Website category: movie
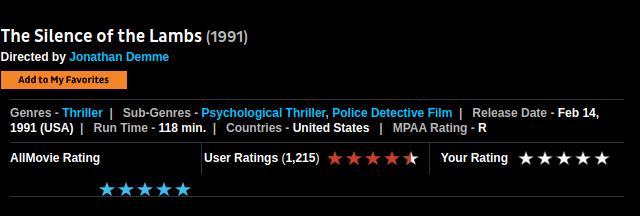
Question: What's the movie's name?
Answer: The Silence of the Lambs

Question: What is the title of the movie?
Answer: The Silence of the Lambs

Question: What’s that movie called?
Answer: The Silence of the Lambs

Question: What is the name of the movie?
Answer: The Silence of the Lambs

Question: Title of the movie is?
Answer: The Silence of the Lambs

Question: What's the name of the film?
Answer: The Silence of the Lambs

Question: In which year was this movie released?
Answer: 1991

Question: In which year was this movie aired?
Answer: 1991

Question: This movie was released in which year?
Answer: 1991

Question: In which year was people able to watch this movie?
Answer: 1991

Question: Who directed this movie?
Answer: Jonathan Demme

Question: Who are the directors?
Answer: Jonathan Demme

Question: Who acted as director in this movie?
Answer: Jonathan Demme

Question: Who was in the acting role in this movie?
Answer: Jonathan Demme

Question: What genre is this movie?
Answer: Thriller

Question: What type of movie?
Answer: Thriller

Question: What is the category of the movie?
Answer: Thriller

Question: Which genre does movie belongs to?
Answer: Thriller

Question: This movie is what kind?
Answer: Thriller

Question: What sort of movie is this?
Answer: Thriller

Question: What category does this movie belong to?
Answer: Thriller

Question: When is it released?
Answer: Feb 14, 1991 (USA)

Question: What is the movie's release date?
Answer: Feb 14, 1991 (USA)

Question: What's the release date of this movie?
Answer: Feb 14, 1991 (USA)

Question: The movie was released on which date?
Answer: Feb 14, 1991 (USA)

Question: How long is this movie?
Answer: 118 min.

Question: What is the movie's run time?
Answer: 118 min.

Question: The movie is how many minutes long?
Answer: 118 min.

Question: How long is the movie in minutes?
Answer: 118 min.

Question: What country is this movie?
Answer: United States

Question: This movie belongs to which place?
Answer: United States

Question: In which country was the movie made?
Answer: United States

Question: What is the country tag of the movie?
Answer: United States

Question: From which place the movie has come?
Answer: United States